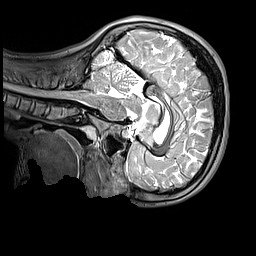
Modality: T2w
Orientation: sagittal
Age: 11
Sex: female
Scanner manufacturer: siemens
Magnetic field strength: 3 T
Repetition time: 3.2 s
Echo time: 0.408 s